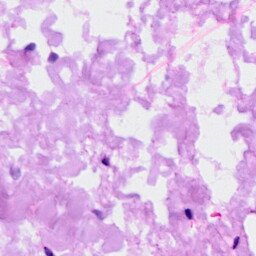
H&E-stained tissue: Ovarian